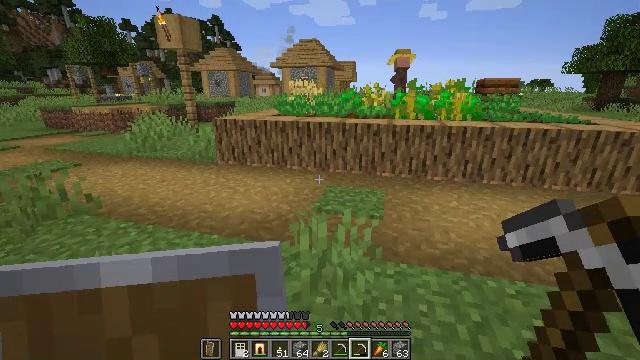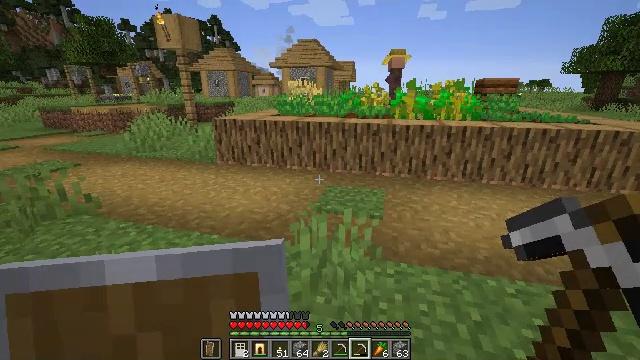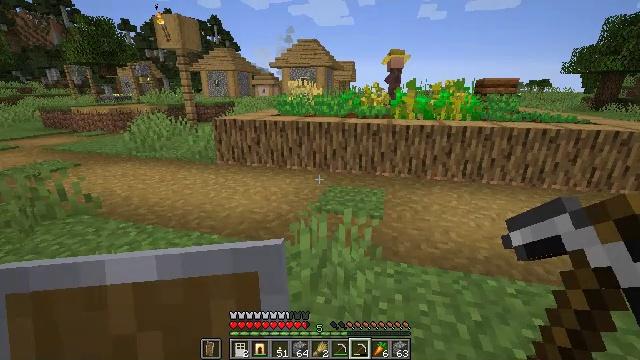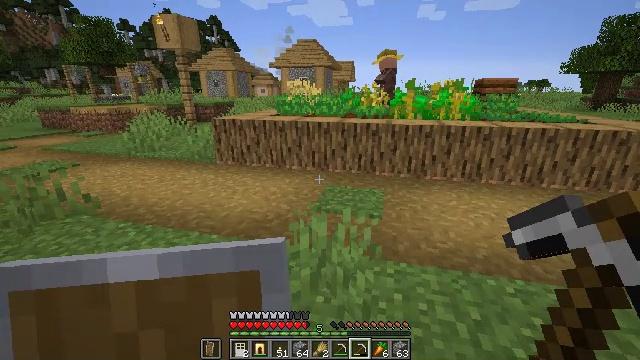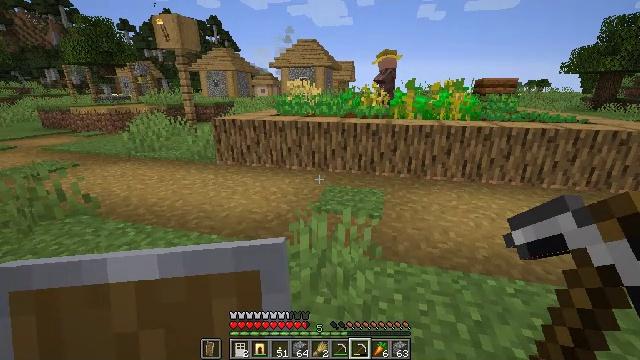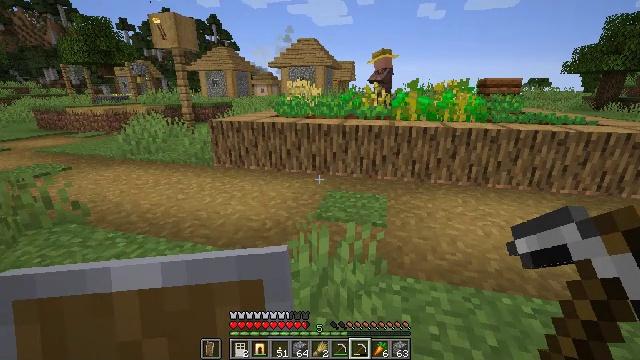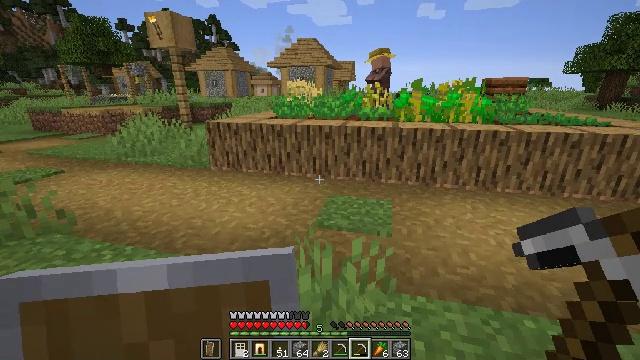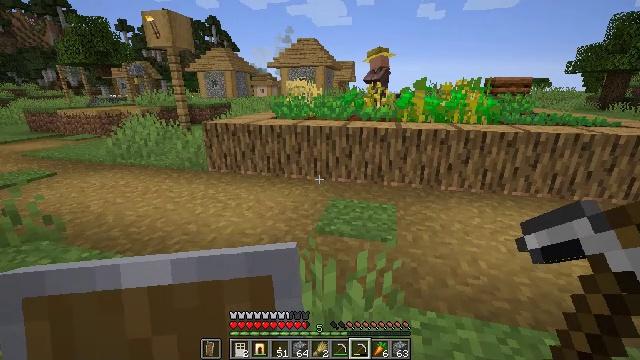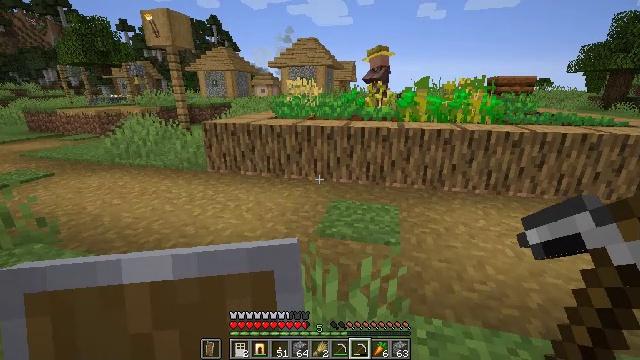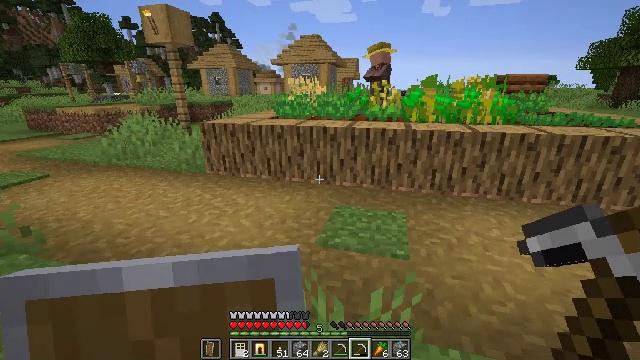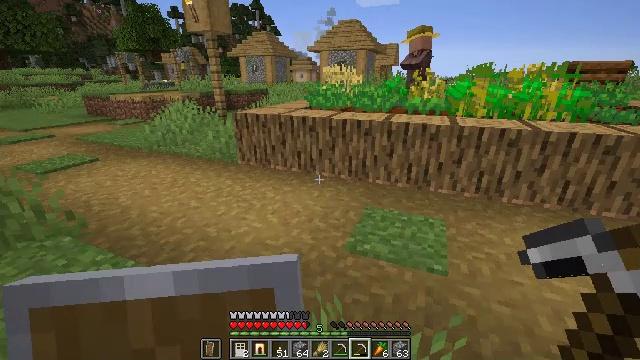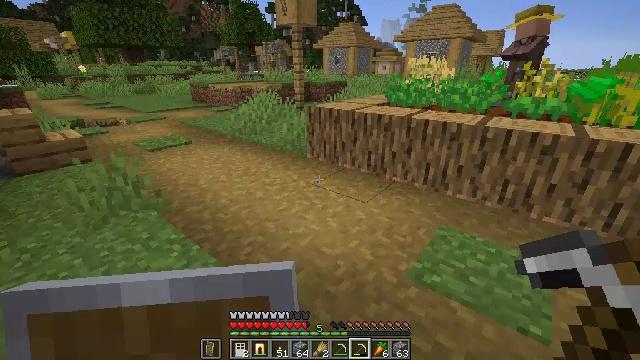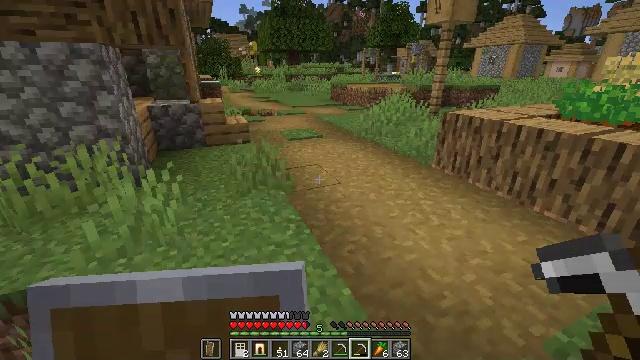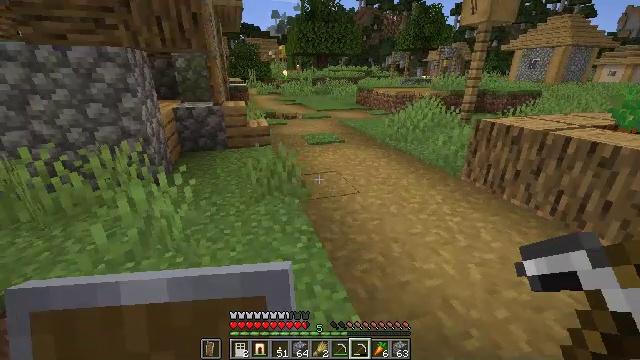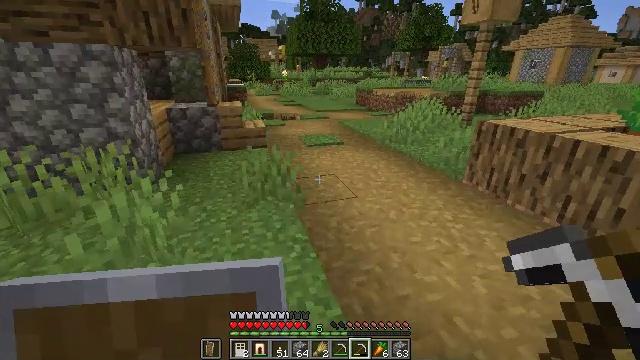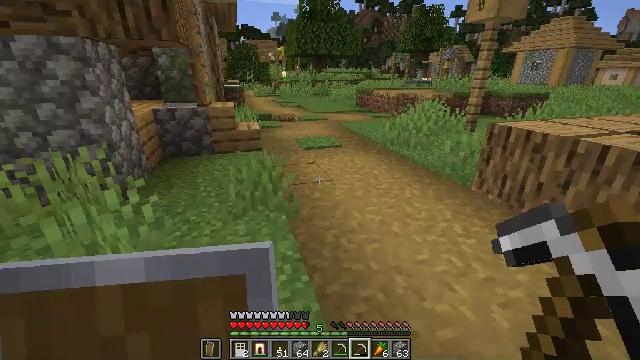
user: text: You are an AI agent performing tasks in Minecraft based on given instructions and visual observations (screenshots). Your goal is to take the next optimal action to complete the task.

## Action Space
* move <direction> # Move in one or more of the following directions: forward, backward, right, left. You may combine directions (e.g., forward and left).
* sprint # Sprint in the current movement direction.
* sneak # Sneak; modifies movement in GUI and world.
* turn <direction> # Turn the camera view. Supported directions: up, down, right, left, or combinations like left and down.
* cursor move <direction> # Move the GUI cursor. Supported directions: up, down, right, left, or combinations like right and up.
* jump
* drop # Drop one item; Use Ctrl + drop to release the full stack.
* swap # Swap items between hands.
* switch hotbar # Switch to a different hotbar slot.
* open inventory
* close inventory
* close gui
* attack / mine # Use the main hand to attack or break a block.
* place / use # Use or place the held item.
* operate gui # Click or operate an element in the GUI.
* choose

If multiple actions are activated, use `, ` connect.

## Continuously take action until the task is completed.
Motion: motion action
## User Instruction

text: Pick up the white bed by breaking it.
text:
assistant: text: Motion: no_op
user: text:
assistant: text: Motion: no_op
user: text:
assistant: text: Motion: no_op
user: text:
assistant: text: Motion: move forward
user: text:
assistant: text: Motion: move forward
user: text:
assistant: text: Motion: move forward
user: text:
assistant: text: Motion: move forward
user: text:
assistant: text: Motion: move forward
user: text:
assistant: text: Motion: move forward
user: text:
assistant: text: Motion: move forward, turn left and down
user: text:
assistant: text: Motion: move forward, turn left and down
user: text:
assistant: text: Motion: move forward, turn left
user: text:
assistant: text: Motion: move forward, turn left
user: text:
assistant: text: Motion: move forward
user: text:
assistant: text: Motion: move forward
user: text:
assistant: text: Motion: move forward
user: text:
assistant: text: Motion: move forward
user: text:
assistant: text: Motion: move forward
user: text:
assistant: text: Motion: move forward
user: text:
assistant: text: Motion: move forward
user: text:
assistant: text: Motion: move forward
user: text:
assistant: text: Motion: move forward, open inventory
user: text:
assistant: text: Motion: move forward, open inventory
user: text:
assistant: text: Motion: move forward, open inventory
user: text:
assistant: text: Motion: move forward, open inventory
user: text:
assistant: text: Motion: move forward
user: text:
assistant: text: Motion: move forward
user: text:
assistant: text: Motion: move forward
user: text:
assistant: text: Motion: move forward
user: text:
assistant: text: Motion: move forward, turn right and up